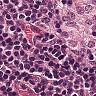
Metastatic tissue present: no